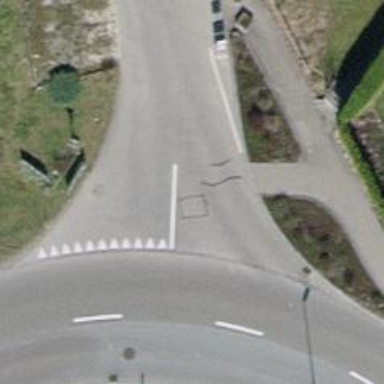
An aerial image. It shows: Road with "give way" sign.